五年级 · 立体几何学
5 个棱长为 $1 \mathrm{~cm}$ 的正方体排成一行拼成一个长方体, 它的表面积是（）。

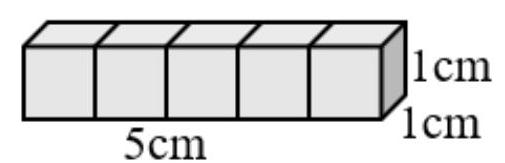
A. $30 \mathrm{~cm}^{2}$
B. $22 \mathrm{~cm}^{2}$
C. $18 \mathrm{~cm}^{2}$

答案: B
解析: 解B

【分析】由题意可知, 拼成长方体的长是 $5 \mathrm{~cm}$ 、宽是 $1 \mathrm{~cm}$ 、高是 $1 \mathrm{~cm}$, 利用“长方体的表面积 $=$ （长 $\times$宽十长 $\times$ 高十宽 $\times$ 高） $\times 2$ ”求出它的表面积, 据此解答。

【详解】

$5 \times 1=5(\mathrm{~cm})$

$(5 \times 1+5 \times 1+1 \times 1) \times 2$

$=(5+5+1) \times 2$

$=11 \times 2$

$=22\left(\mathrm{~cm}^{2}\right)$

所以, 它的表面积是 $22 \mathrm{~cm}^{2}$ 。

故答案为: B

【点睛】本题主要考查长方体表面积公式的应用, 熟记公式是解答题目的关键。